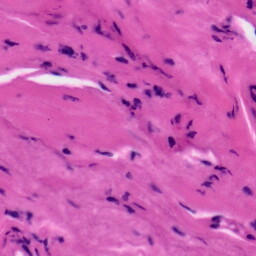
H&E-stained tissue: Tonsil